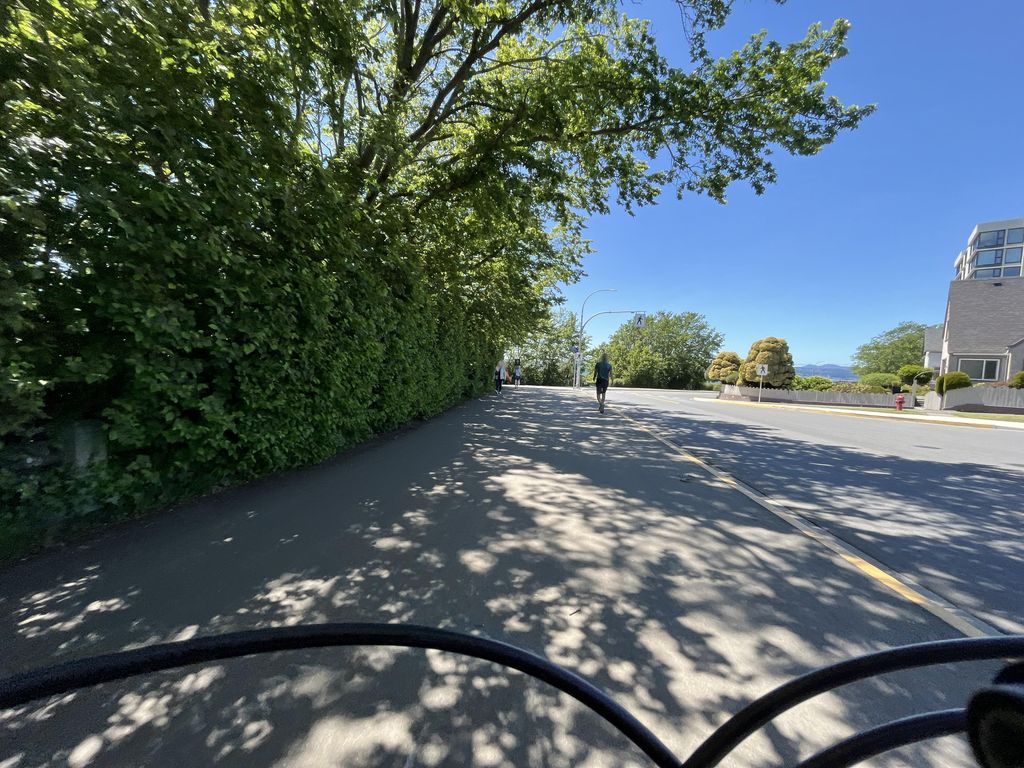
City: victoria